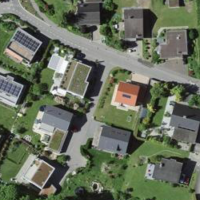
EUNIS habitat code: 55
Species observed at this site:
Lapsana communis
Convallaria majalis